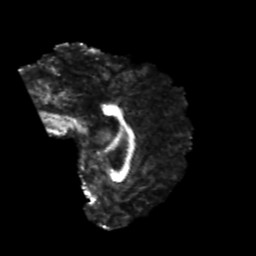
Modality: FA
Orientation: sagittal
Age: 20
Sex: male
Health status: healthy
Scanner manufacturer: philips
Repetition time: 7.391 s
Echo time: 0.08599 s